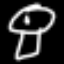
Label: mushroom